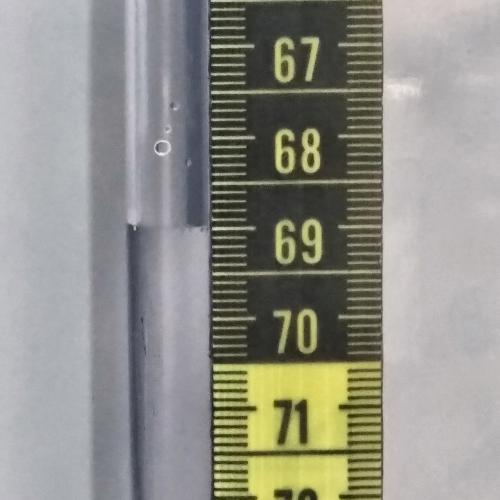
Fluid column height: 69.0 cm